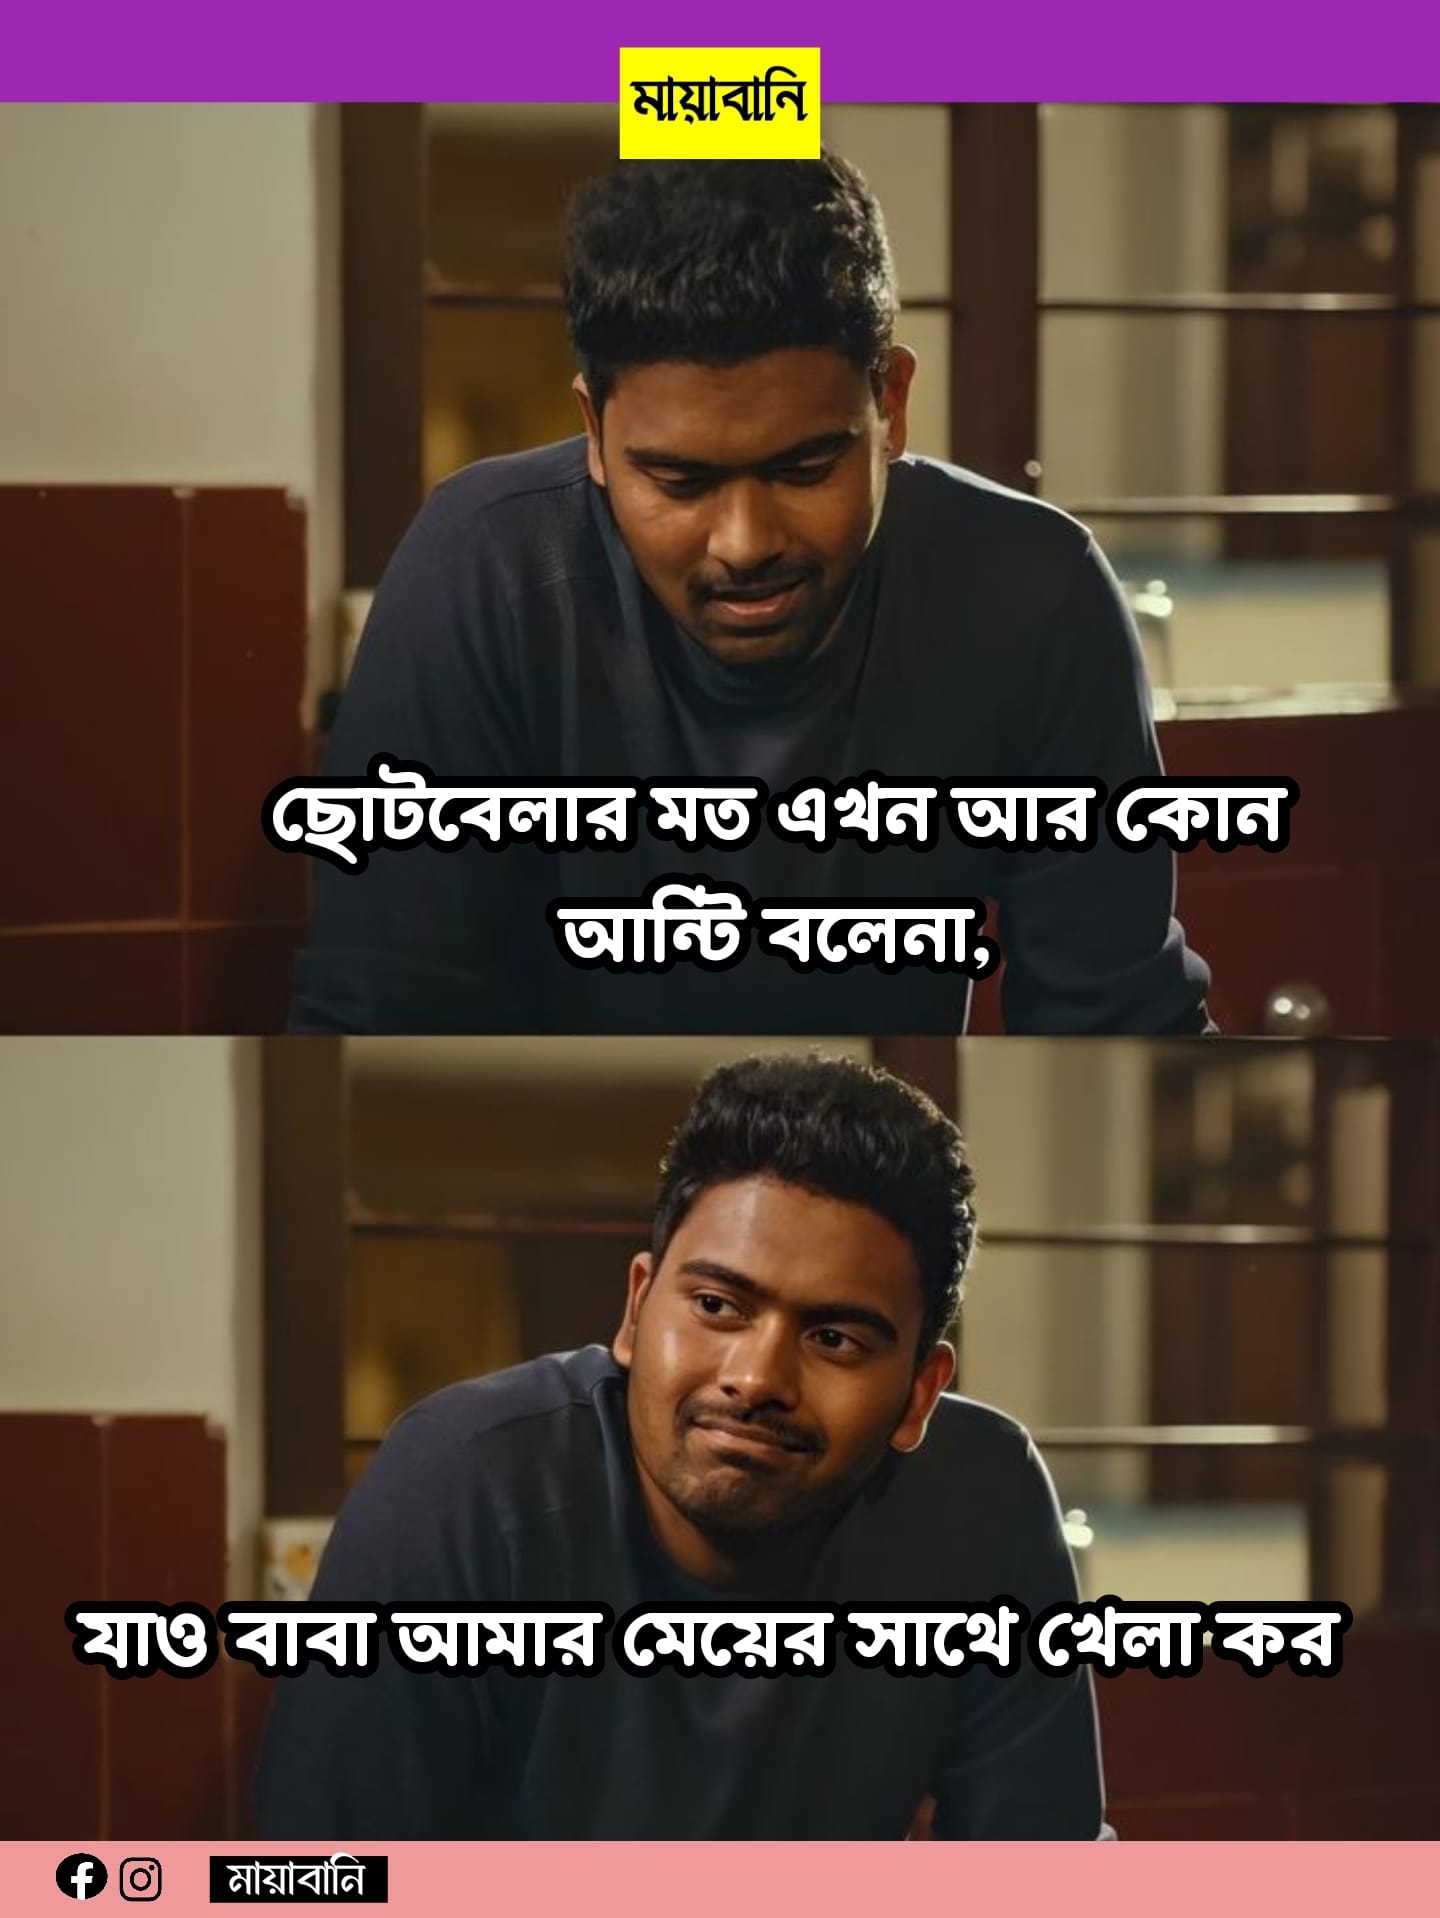
Text: ছোটবেলার মত এখন আর কোন আন্টি বলেনা যাও বাবা আমার মেয়ের সাথে খেলা কর
Label: Non Hate